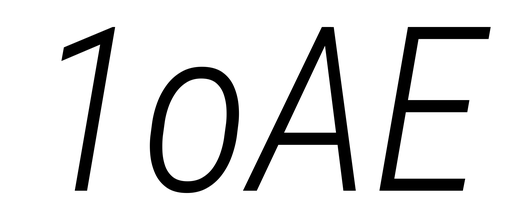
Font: Roboto-Italic_Condensed_Light_Italic